Question: I have a shape defined by straight line segments.
I want to simplify the shape to be constructed with straight lines but only with a finite set of slopes.
I want to minimize the amount of segments used and minimize the difference in area from the shape before and after.
I want to minimize these two things simultaneously with a user defined weight emphasizing minimizing one more than another.
'''
minimize { J = w1(number of segments/length) + w2(difference area/length) }
'''
Where 'w1' and 'w2' are both weights and length is the length of the new segment. I want an algorithm that does this. Any ideas?
Below I show a few pictures of how I might want it to work. Is there anything out in the literature that might help in writing an algorithm. Thanks!

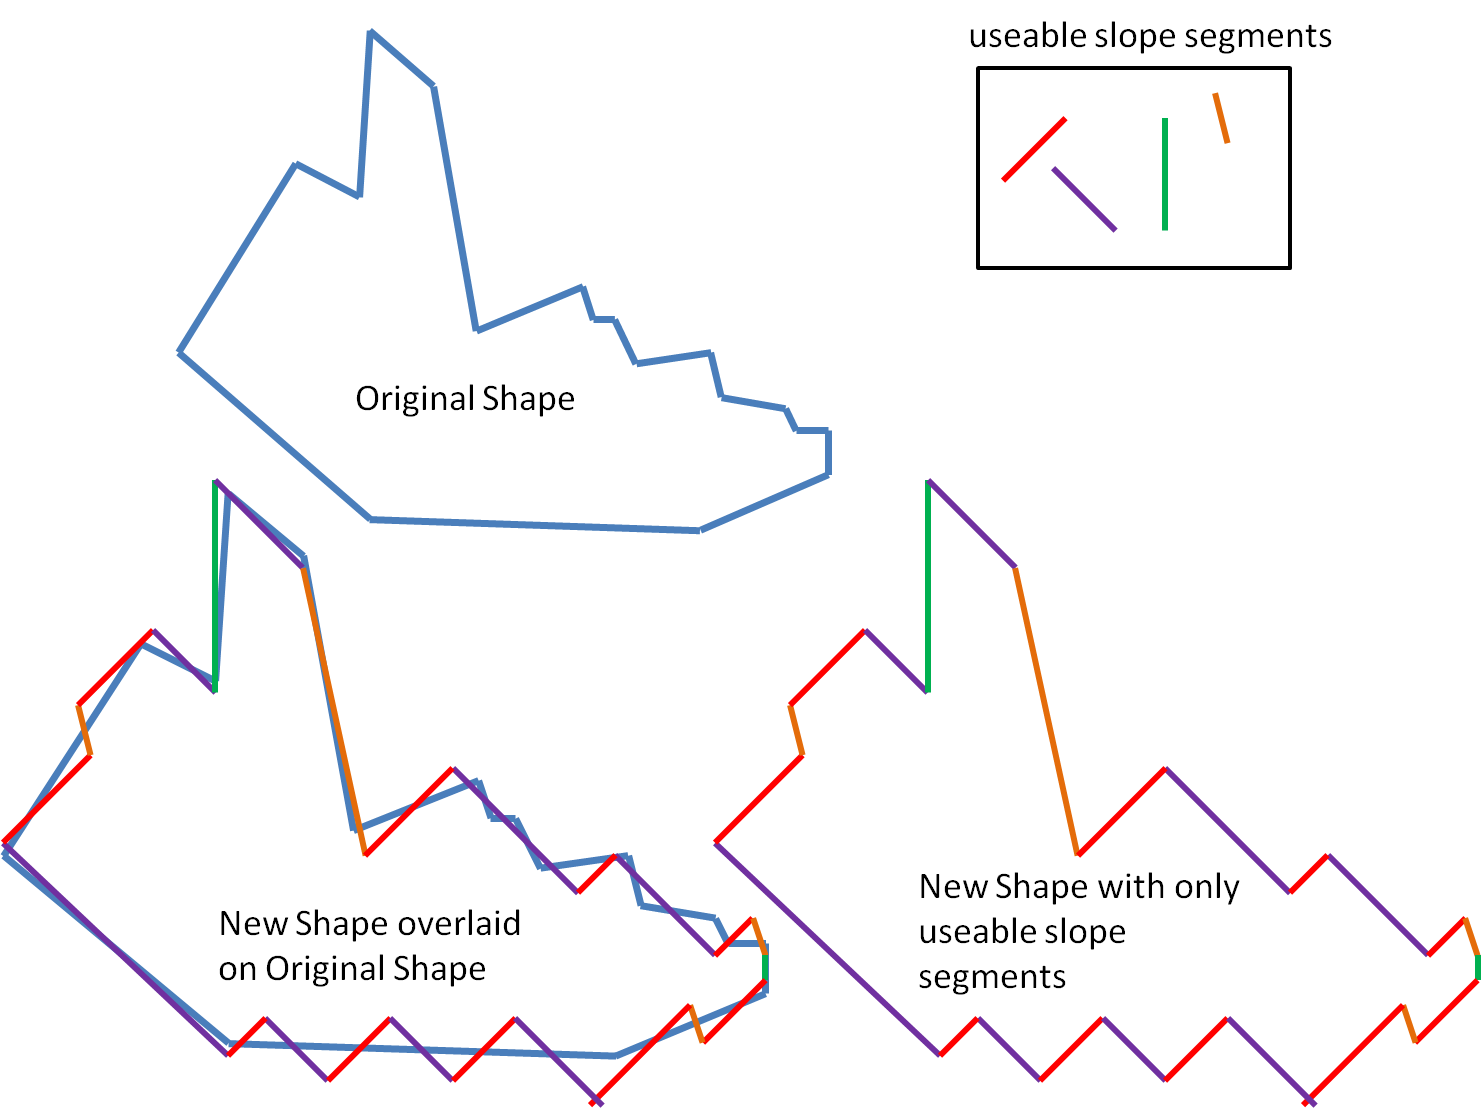
Answer: This seems like a very tough problem! I would approach it by first defining two routines:
1. diffArea(fig, target) computes the difference area between fig and target
2. decomp(fig, p1, p2, s1, s2) computes the two figures that can be built by replacing all the segments between p1 and p2 with a pair of segments of shapes s1 and s2. For instance, if there were four segments between points p1 and p2 in fig, then decomp(fig, p1, p2, s1, s2) returns the two figures that are generated by replacing those four segments with appropriately scaled versions of s1 and s2. There's only one way to scale s1 and s2 to fill the space between p1 and p2 (because we're in 2-d space), and the two figures come from either ordering them s1 -> s2 or s2 -> s1.
Given these two routines, I think an iterated local search procedure might work well. You would have the following steps:
1. Set fig to a large bounding shape around target
2. For every pair of vertices (p1, p2) in fig (starting with pairs with 1 segment between, then 2 segment between, ...) and for every pair (s1, s2) of shapes: Compute fig1 and fig2 using decomp(fig, p1, p2, s1, s2) Let e_fig be the number of edges in fig and e_new by the number of edges in fig1 and fig2 If w1 * e_new + w2 * diffArea(fig1, target) < w1 * e_fig + w2 * diffArea(fig, target), replace fig with fig1 If w1 * e_new + w2 * diffArea(fig2, target) < w1 * e_fig + w2 * diffArea(fig, target), replace fig with fig2
Repeat this procedure until you've tested every pair of vertices and have found no improving replacements. This is obviously not going to give you an optimal solution, but I'd bet it will perform pretty well.